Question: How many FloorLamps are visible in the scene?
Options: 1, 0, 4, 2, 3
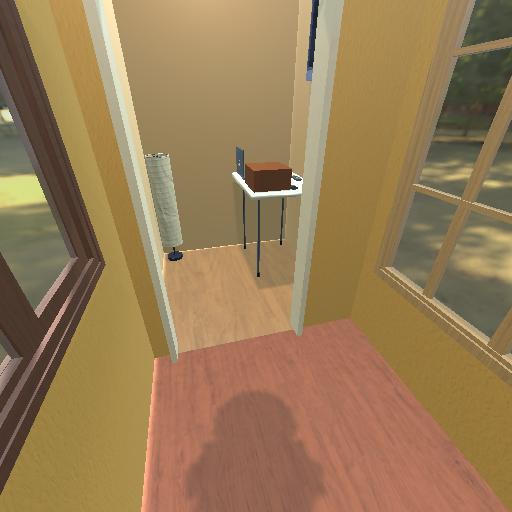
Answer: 1